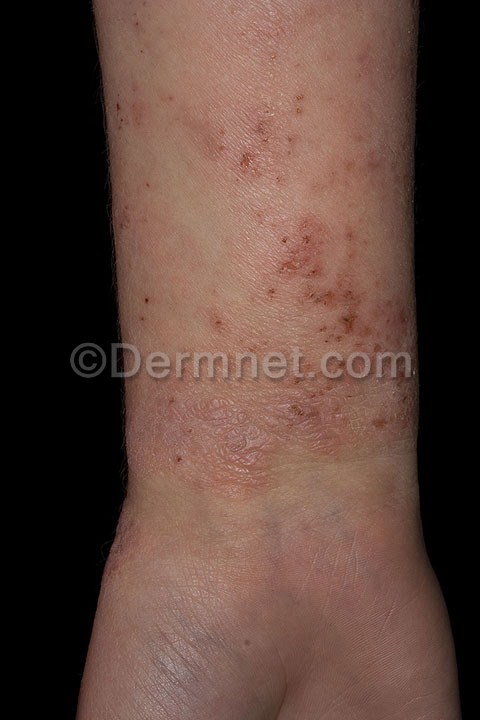
Disease: Atopic Dermatitis Photos